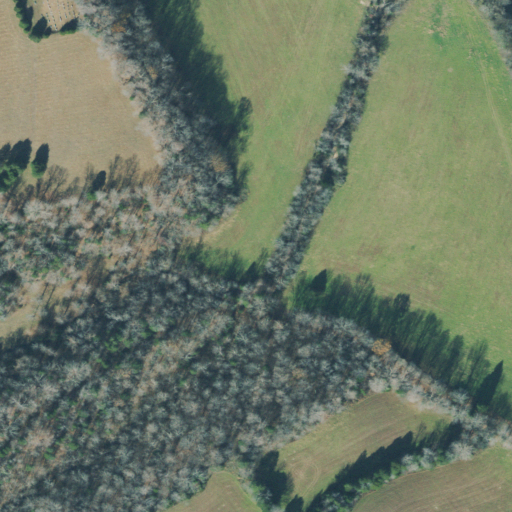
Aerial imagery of valley in Tennessee named Jones Hollow containing pasture, deciduous forest, mixed forest, open development, and herbaceous wetlands